Current action and preconditions to check: trajectory_clear

Your task: For each precondition in the list above, predict whether it will hold at this action.

Consider the current scene as observed from the mobile robot's camera, and analyze the predicted future states of all dynamic agents (e.g., people, animals, vehicles, or any moving entities) within the NEXT SECOND.

IMPORTANT: Only answer "very likely" if you are absolutely certain—based on strong, clear evidence—that a dynamic agent will violate the precondition in the predicted future state. Do NOT answer "very likely" for unlikely, ambiguous, or low-probability risks.

Ask yourself for each precondition: Is there a high probability, with clear and convincing evidence, that the predicted future states of any dynamic agent will interfere with the predicted future state of the currently executing action within the NEXT SECOND, causing that precondition to fail?

Assess the risk level based on these predictions. Use "likely" or "very likely" if motions create a clear risk of interference.

Use "neutral" or "improbable" if agents are nearby but their predicted paths are clearly diverging or non-conflicting.

Failure Risk Categories: "very improbable", "improbable", "neutral", "likely", "very likely"

Answer Format: Output ONLY the probability_of_failure value from these categories: "very improbable", "improbable", "neutral", "likely", "very likely"

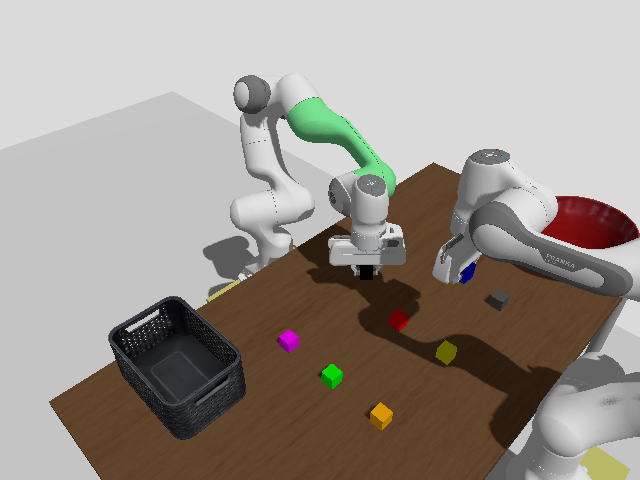

Answer: very improbable